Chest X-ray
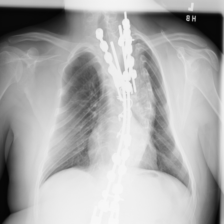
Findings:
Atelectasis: negative
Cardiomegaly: negative
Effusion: negative
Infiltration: negative
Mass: negative
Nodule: negative
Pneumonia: negative
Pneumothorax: negative
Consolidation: negative
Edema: negative
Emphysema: negative
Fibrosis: negative
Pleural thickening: negative
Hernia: negative